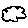
Label: cloud